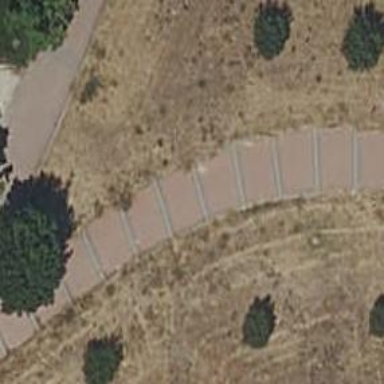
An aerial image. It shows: Dirt steps on the road.